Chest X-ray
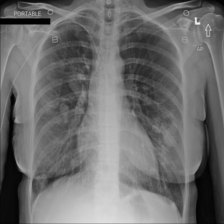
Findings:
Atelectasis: negative
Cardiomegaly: negative
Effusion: negative
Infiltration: negative
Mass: positive
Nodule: negative
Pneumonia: negative
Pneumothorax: negative
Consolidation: negative
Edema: negative
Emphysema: negative
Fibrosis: negative
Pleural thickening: negative
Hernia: negative